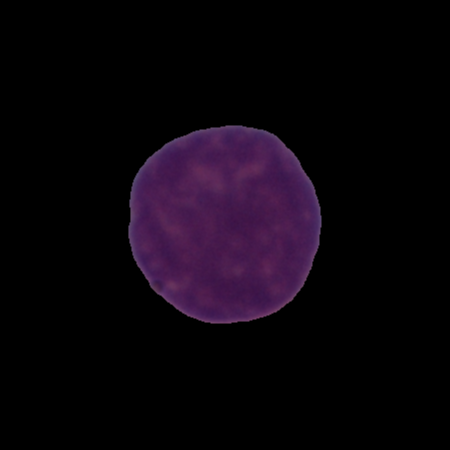
Label: healthy